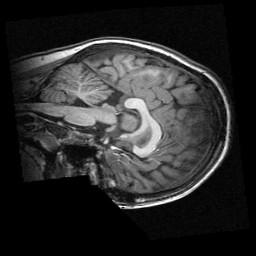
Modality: T1w
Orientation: sagittal
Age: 10
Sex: female
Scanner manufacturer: siemens
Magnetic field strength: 3 T
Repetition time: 2.3 s
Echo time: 0.00336 s